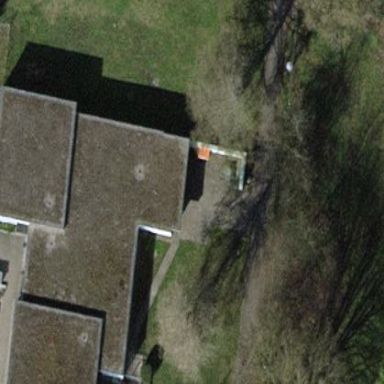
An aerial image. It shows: Kindergarten building.